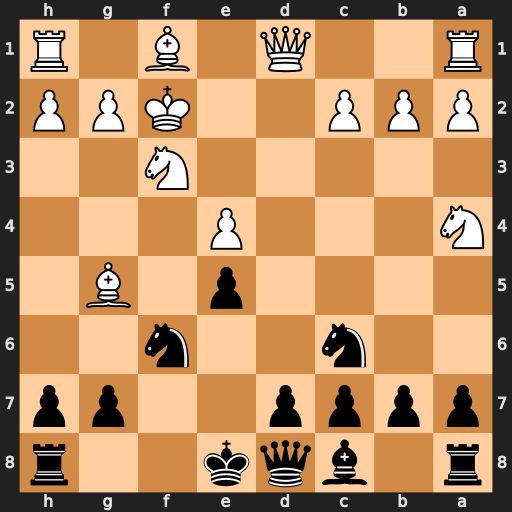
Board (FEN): r1bqk2r/pppp2pp/2n2n2/4p1B1/N3P3/5N2/PPP2KPP/R2Q1B1R
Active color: b
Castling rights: kq
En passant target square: -
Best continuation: Nxe4+ Kg1 Nxg5